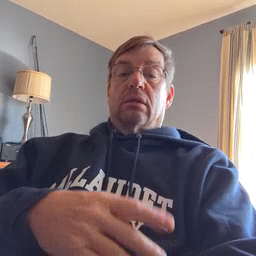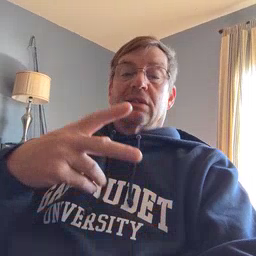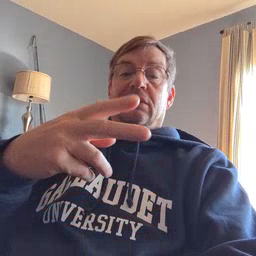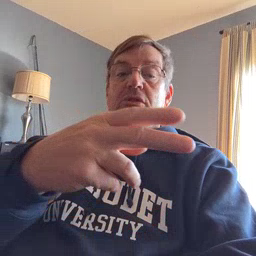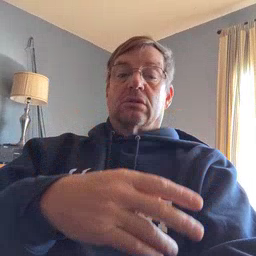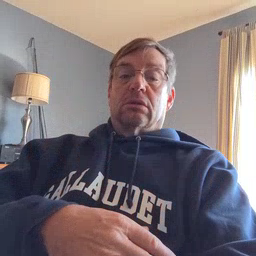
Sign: scissors